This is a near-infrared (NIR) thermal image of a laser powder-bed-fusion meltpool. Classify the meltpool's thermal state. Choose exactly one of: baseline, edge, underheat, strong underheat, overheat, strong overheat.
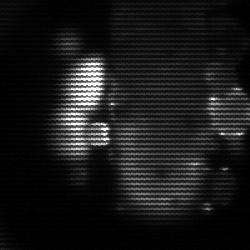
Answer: strong underheat